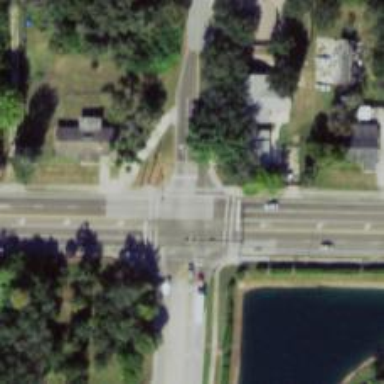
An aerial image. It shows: Marked road crossing.